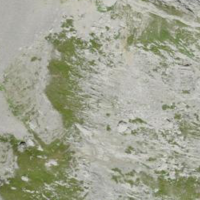
EUNIS habitat code: 48
Species observed at this site:
Arnica montana